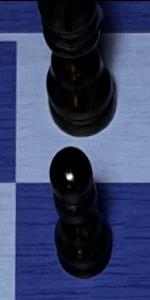
Label: Pawn_Black